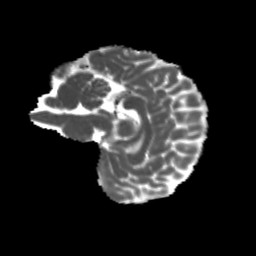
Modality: MD
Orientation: sagittal
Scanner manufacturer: siemens
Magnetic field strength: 3 T
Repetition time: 4 s
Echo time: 0.0594 s